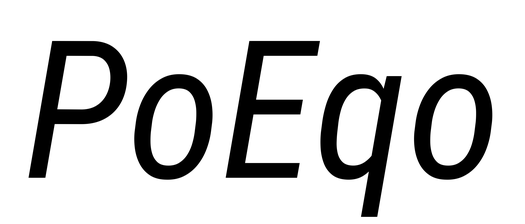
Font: Roboto-Italic_Condensed_Italic